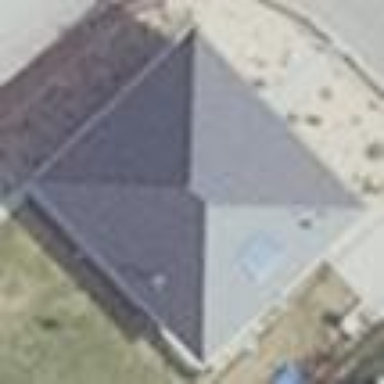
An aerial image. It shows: Simple house.